Breast ultrasound image
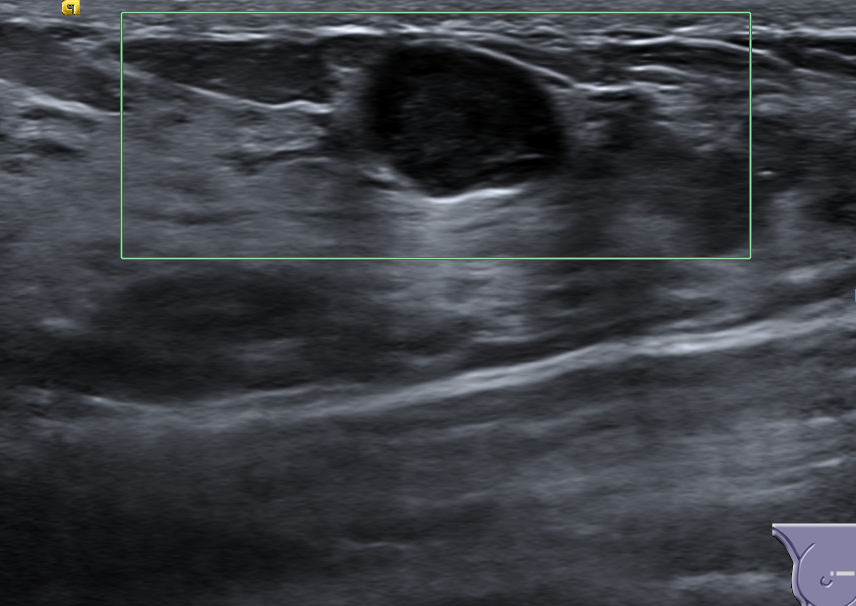
Diagnosis: benign